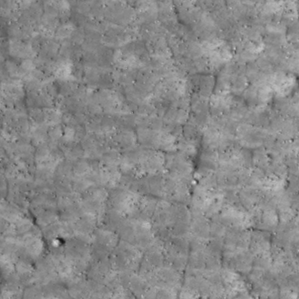
Label: non_frost